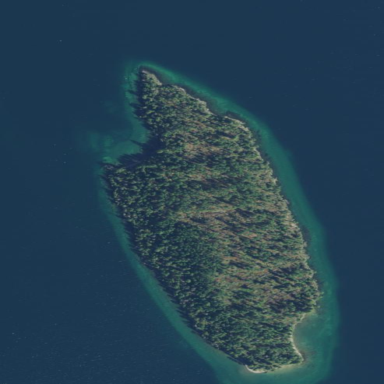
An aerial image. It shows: Island covered with dense forest.